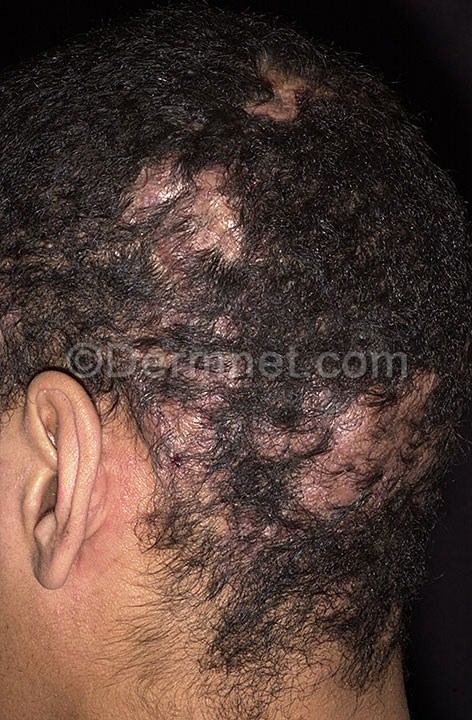
Disease: Hair Loss Photos Alopecia and other Hair Diseases